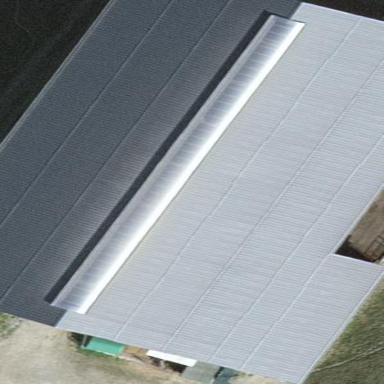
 oriented along. The roof is silver in color and the building is used for agricultural purposes."